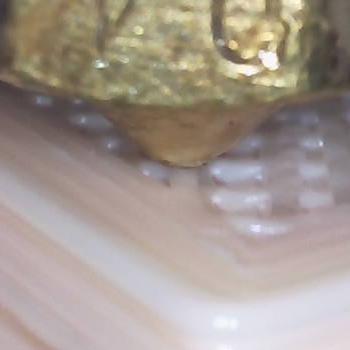
Flow rate: 283%